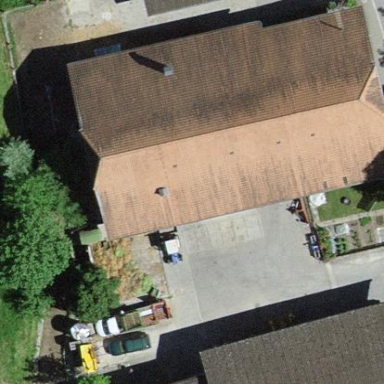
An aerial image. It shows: Farm building.